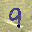
Label: 9